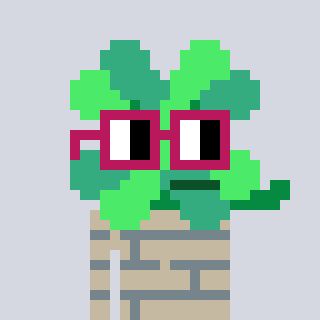
a pixel art character with square dark red glasses, a clover-shaped head and a bege-colored body on a cool background